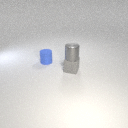
small blue rubber cylinder behind small gray rubber cube